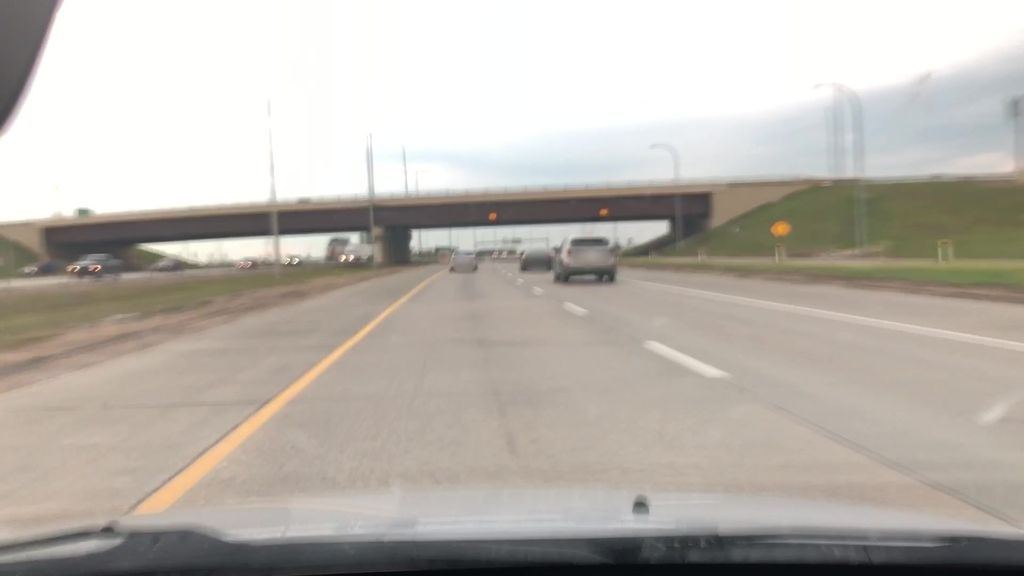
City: edmonton